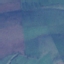
Land use / land cover: Pasture